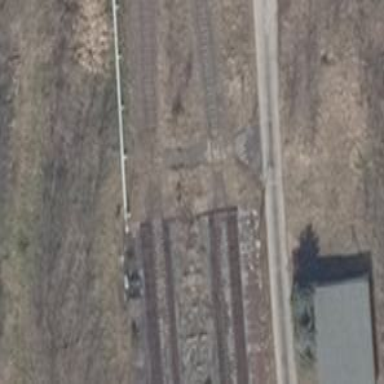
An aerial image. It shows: Railway spur service.